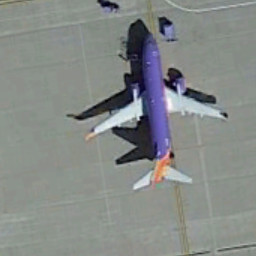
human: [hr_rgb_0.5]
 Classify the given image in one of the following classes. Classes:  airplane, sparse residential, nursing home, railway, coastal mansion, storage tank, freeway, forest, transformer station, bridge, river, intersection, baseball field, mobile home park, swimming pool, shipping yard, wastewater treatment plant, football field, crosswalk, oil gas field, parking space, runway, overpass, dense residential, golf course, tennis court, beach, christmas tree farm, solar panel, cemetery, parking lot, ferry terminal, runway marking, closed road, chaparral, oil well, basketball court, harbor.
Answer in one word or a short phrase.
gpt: airplane